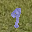
Label: 9